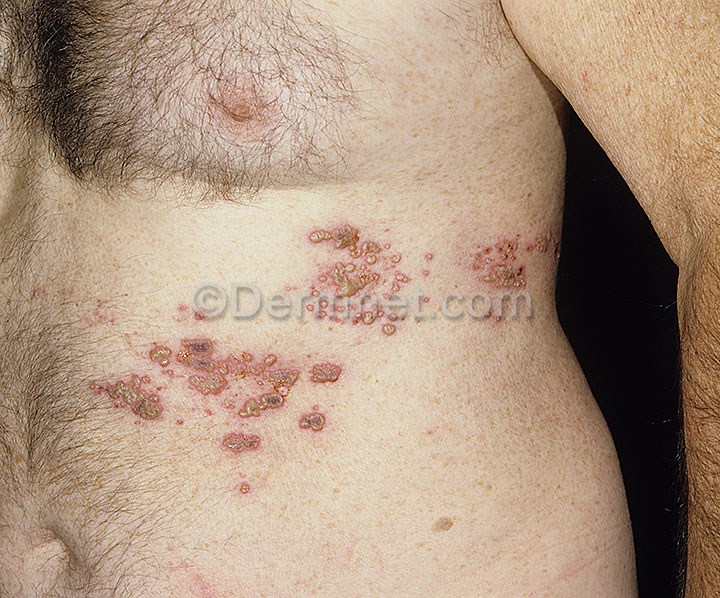
Disease: Warts Molluscum and other Viral Infections